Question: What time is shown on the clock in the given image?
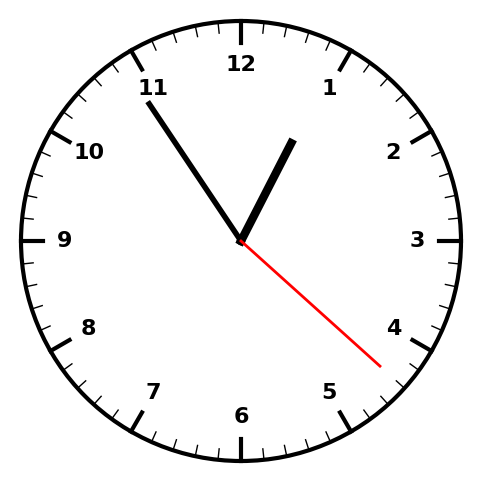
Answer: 12:54:22